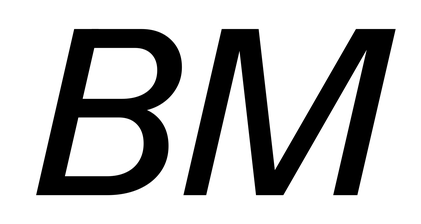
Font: InstrumentSans-Italic_Medium_Italic